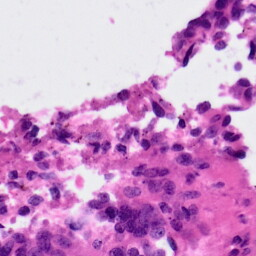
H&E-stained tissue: Ovarian